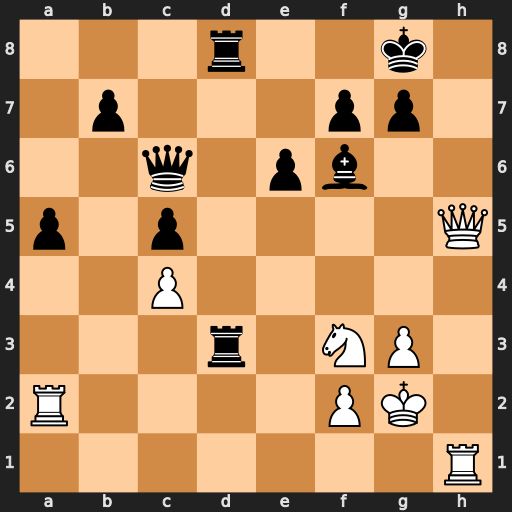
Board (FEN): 3r2k1/1p3pp1/2q1pb2/p1p4Q/2P5/3r1NP1/R4PK1/7R
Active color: w
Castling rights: -
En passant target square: -
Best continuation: Qh8#